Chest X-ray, AP view. Patient: 30 years old, sex M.
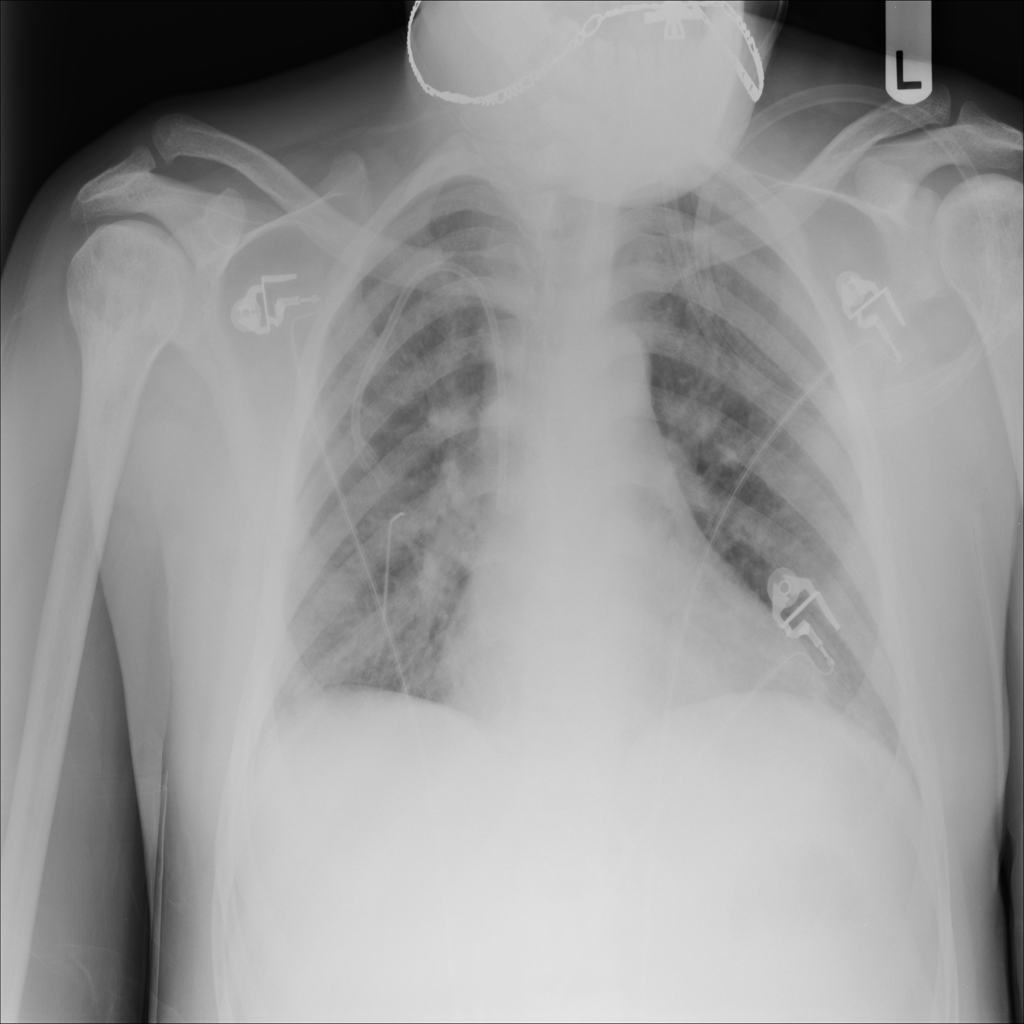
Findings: No Finding